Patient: sex M, age 31
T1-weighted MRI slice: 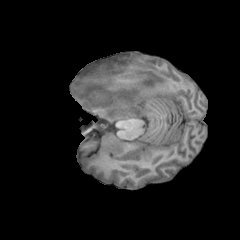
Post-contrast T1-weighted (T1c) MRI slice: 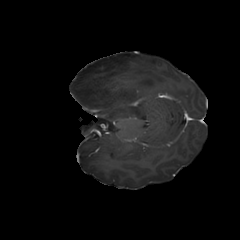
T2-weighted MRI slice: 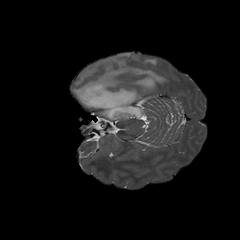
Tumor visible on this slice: yes
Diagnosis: Astrocytoma, IDH-mutant
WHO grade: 3